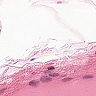
Metastatic tissue present: no